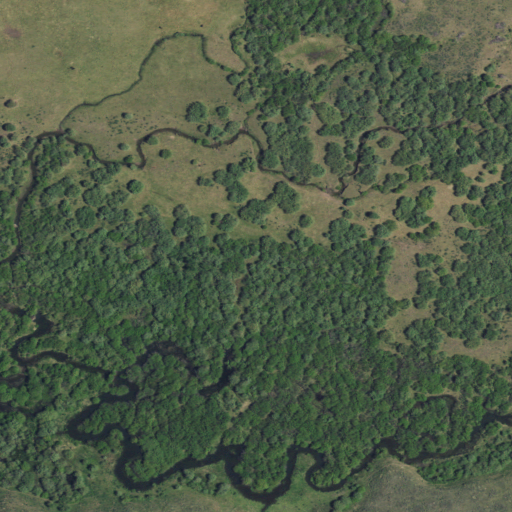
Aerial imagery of plain(s) in Idaho named Duckworth Meadows containing woody wetlands, herbaceous wetlands, and shrub